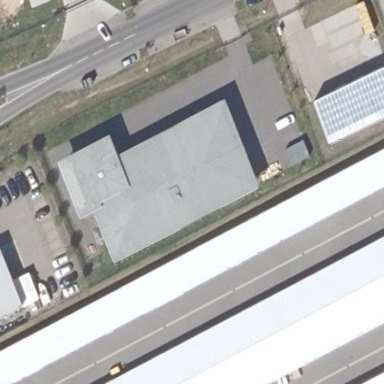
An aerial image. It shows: Garage.